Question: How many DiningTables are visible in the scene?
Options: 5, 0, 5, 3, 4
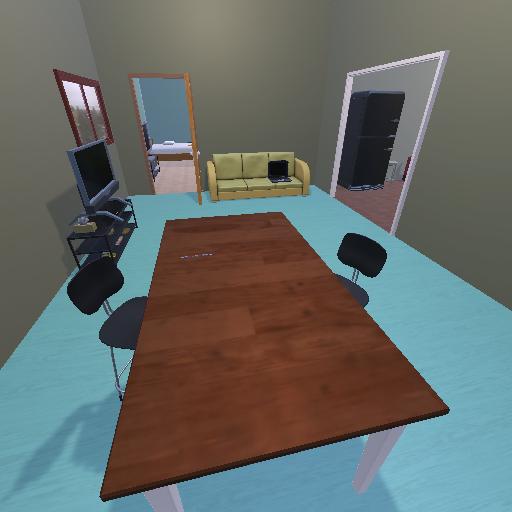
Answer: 5